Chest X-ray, AP view. Patient: 29 years old, sex F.
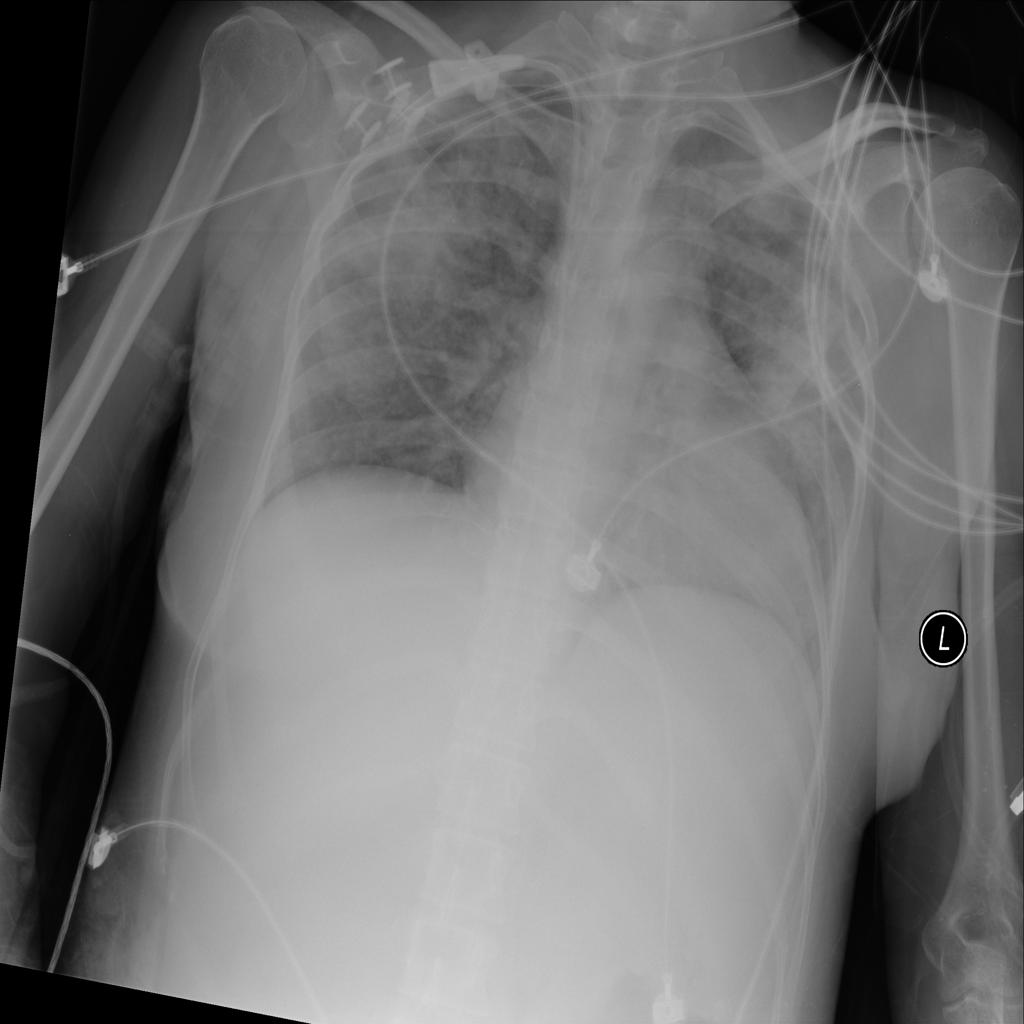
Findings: Infiltration